Current action and preconditions to check: trajectory_clear

Your task: For each precondition in the list above, predict whether it will hold at this action.

Consider the current scene as observed from the mobile robot's camera, and analyze the predicted future states of all dynamic agents (e.g., people, animals, vehicles, or any moving entities) within the NEXT SECOND.

IMPORTANT: Only answer "very likely" if you are absolutely certain—based on strong, clear evidence—that a dynamic agent will violate the precondition in the predicted future state. Do NOT answer "very likely" for unlikely, ambiguous, or low-probability risks.

Ask yourself for each precondition: Is there a high probability, with clear and convincing evidence, that the predicted future states of any dynamic agent will interfere with the predicted future state of the currently executing action within the NEXT SECOND, causing that precondition to fail?

Assess the risk level based on these predictions. Use "likely" or "very likely" if motions create a clear risk of interference.

Use "neutral" or "improbable" if agents are nearby but their predicted paths are clearly diverging or non-conflicting.

Failure Risk Categories: "very improbable", "improbable", "neutral", "likely", "very likely"

Answer Format: Output ONLY the probability_of_failure value from these categories: "very improbable", "improbable", "neutral", "likely", "very likely"

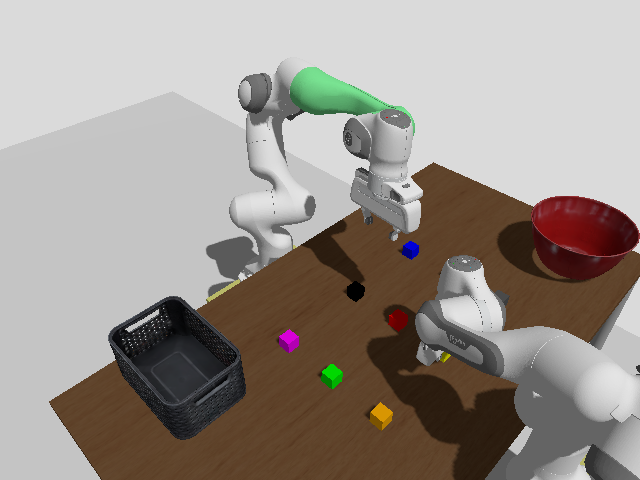

Answer: improbable